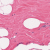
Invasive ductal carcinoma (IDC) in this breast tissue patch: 0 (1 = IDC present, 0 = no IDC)